Field crop: maize
Growth stage: 2
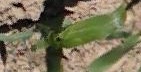
Species: maize